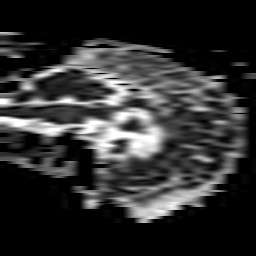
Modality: ADC
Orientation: sagittal
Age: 58
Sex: male
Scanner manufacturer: philips
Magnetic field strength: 3 T
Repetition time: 3.144 s
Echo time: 0.076 s